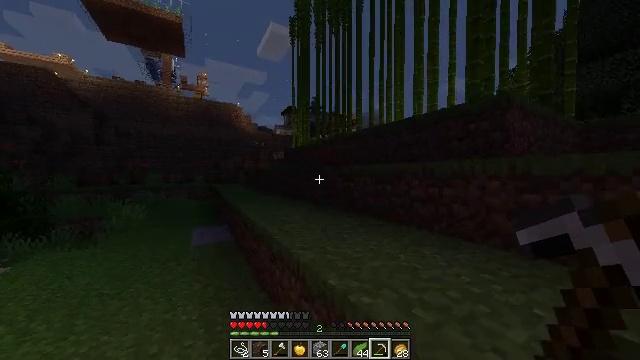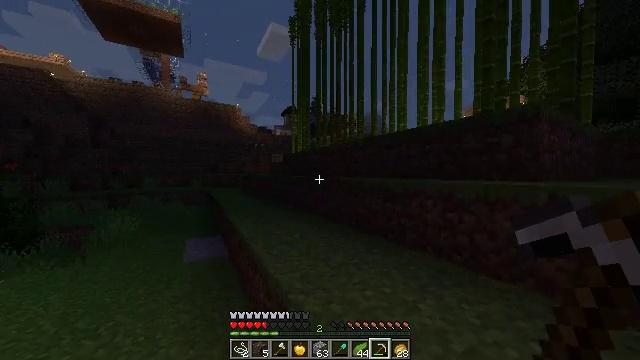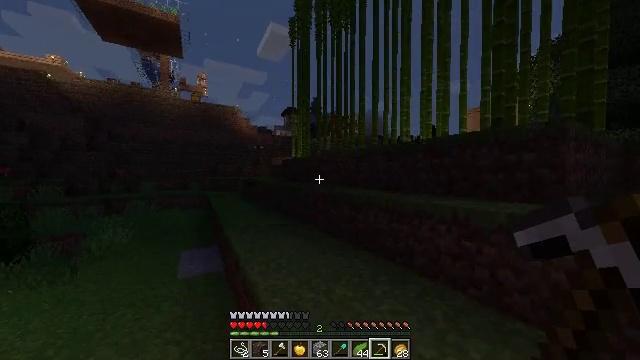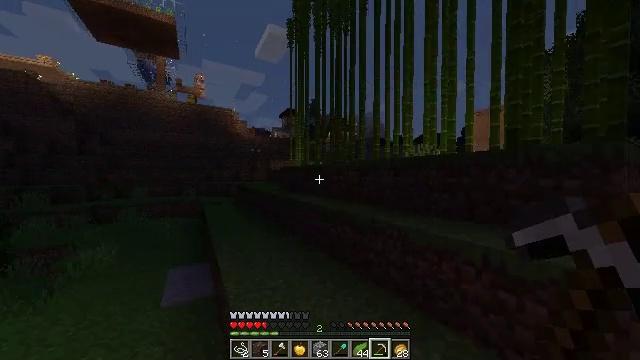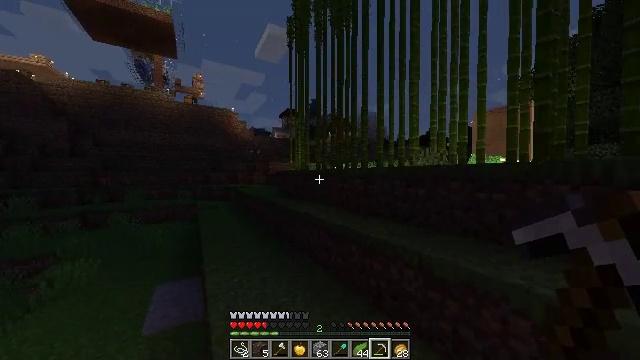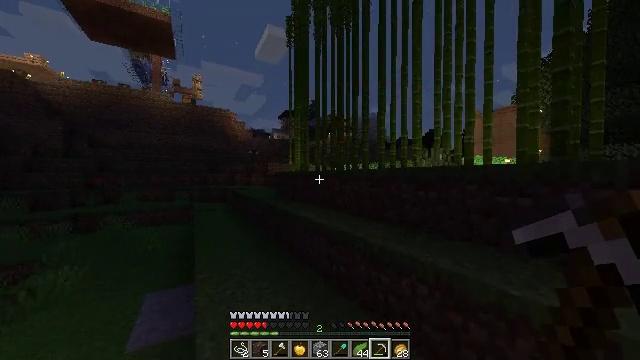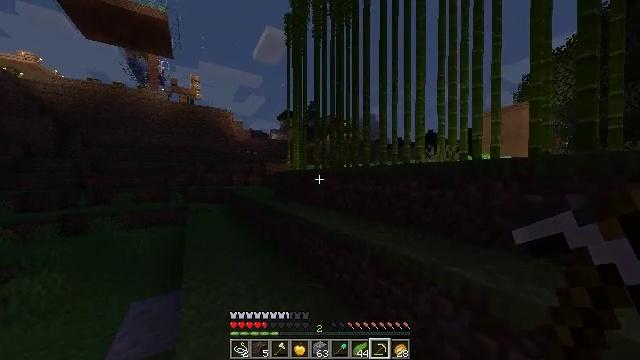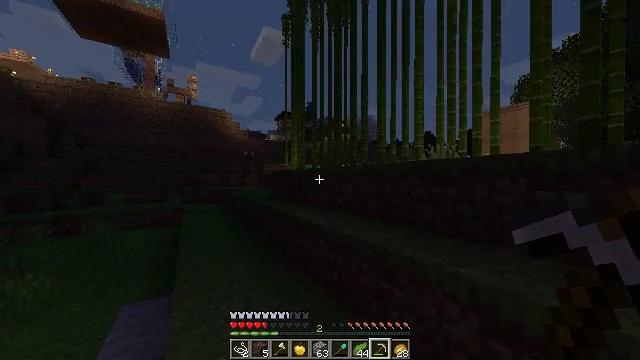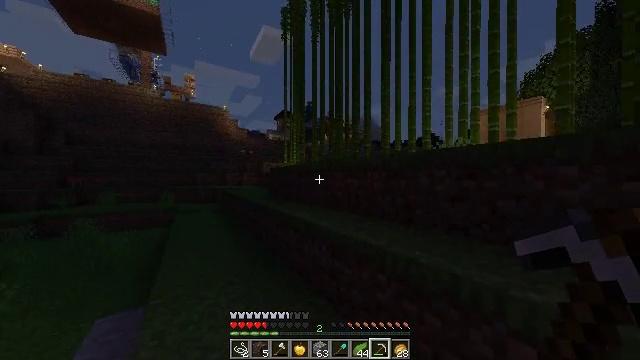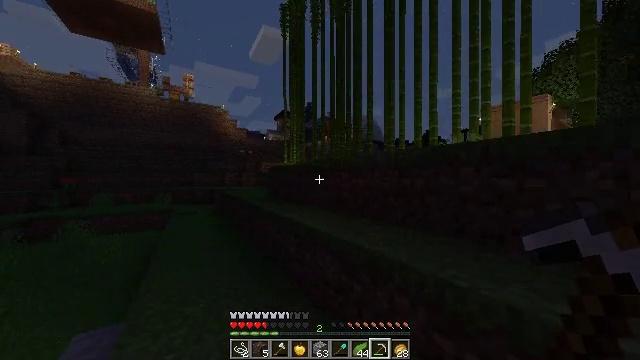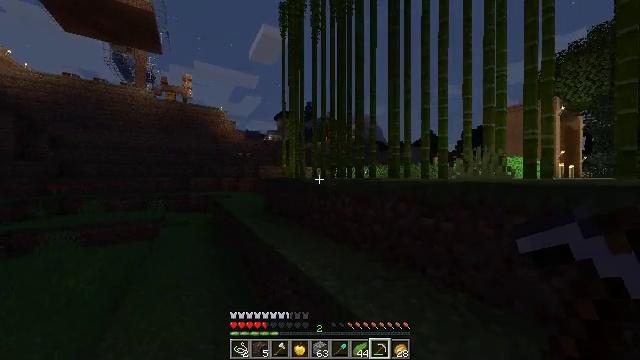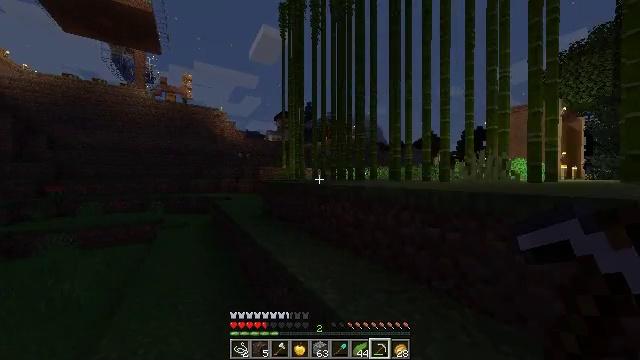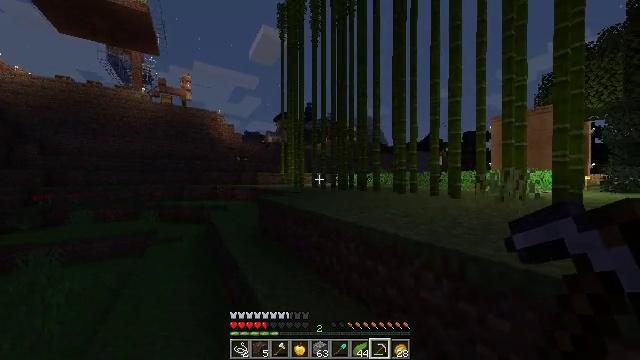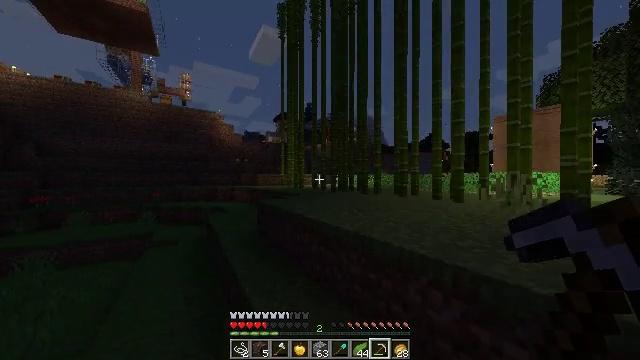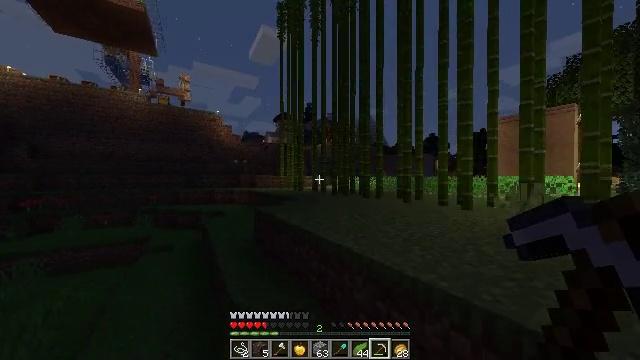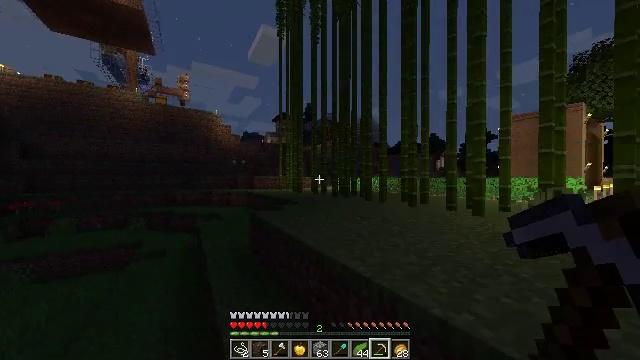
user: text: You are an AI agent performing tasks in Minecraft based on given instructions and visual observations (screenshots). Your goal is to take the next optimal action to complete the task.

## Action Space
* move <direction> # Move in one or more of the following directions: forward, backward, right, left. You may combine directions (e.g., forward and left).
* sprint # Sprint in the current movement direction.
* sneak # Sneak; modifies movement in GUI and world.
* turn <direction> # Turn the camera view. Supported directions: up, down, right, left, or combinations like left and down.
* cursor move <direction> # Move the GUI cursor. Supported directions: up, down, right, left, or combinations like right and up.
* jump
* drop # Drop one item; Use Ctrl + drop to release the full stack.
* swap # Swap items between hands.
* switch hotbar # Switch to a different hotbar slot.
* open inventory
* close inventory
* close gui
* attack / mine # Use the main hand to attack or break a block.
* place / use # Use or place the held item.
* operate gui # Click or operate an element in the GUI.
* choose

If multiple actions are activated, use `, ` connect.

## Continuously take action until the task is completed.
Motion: motion action
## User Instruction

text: Assemble a heavy weighted pressure plate with the crafting table.
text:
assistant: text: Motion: move forward, sprint, jump
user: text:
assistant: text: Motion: move forward, jump
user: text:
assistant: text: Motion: move forward, jump
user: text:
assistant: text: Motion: move forward, jump
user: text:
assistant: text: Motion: move forward, jump
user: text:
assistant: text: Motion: move forward, jump
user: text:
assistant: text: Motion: move forward, sprint, jump
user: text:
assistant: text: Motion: move forward, sprint, jump
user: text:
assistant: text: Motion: move forward, sprint, jump
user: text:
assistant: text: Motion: move forward, sprint, jump
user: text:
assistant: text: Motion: move forward, sprint, jump
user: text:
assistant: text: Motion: move forward, jump
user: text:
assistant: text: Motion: move forward, jump
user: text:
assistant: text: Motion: move forward, jump
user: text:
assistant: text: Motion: move forward, jump
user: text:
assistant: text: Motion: move forward, jump
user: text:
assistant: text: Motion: move forward, turn left, jump
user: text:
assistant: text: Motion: move forward, sprint, turn left and down, jump
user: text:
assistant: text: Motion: move forward, sprint, turn left and down, jump
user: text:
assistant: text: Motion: move forward, sprint, turn left, jump
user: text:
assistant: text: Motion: move forward, sprint, jump
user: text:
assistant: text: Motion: move forward, turn left, jump
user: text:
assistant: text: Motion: move forward, jump
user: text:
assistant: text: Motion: move forward, jump
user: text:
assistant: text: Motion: move forward, jump
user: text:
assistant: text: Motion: move forward, jump
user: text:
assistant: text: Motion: move forward, sprint, jump
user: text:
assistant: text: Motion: move forward, sprint, jump
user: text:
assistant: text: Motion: move forward, sprint, jump
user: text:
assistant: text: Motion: move forward, sprint, jump